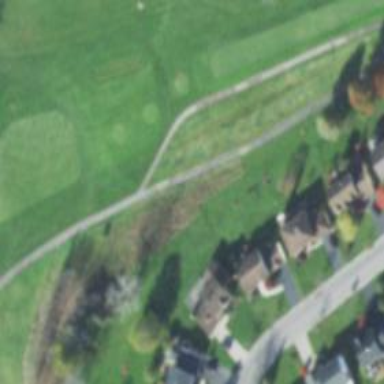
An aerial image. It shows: Service road used as golf cart path.